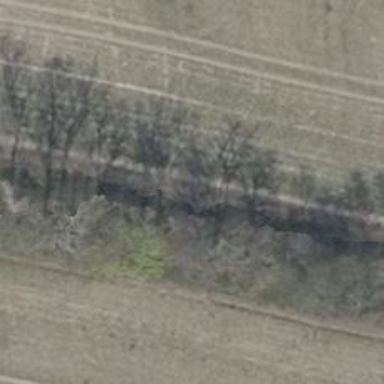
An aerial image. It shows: Sandy track road with grade 4 track type.